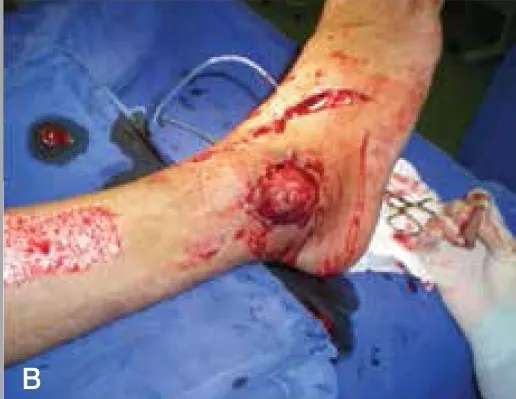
Skin necrosis on the right lateral malleolus. Retail positioned via a subcutaneous tunnel.
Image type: medical_photograph (skin_photograph)